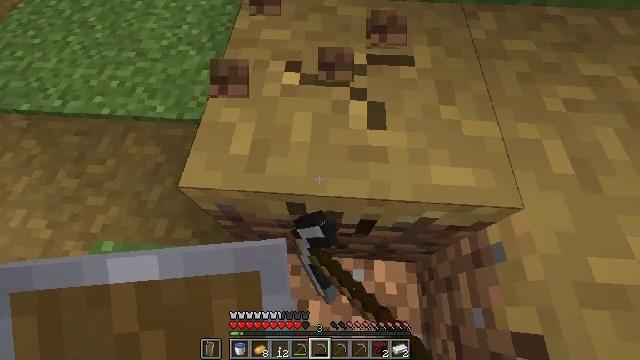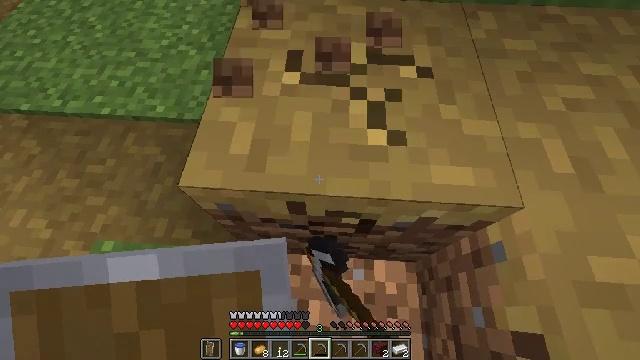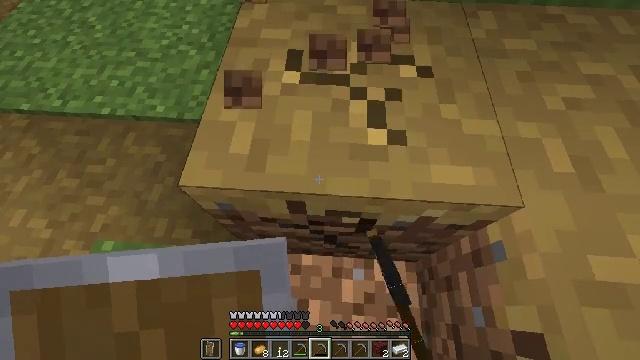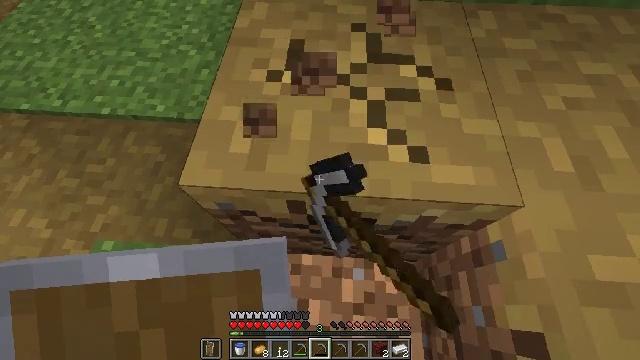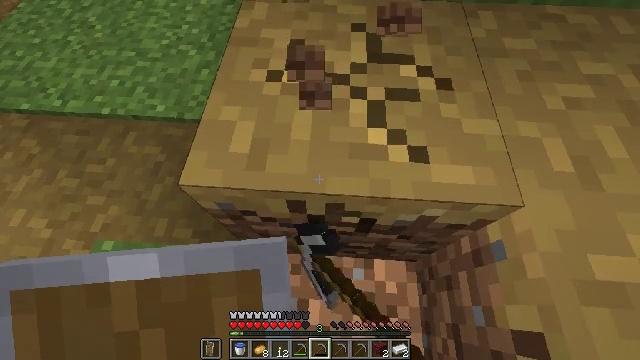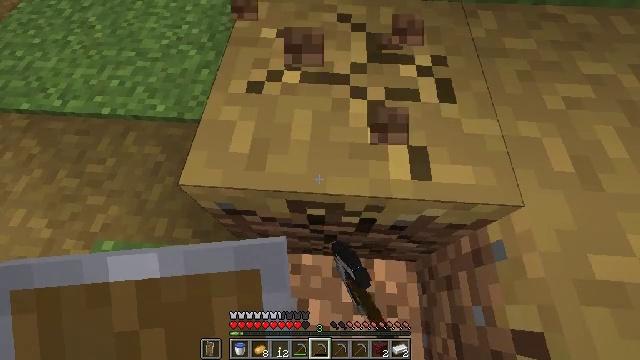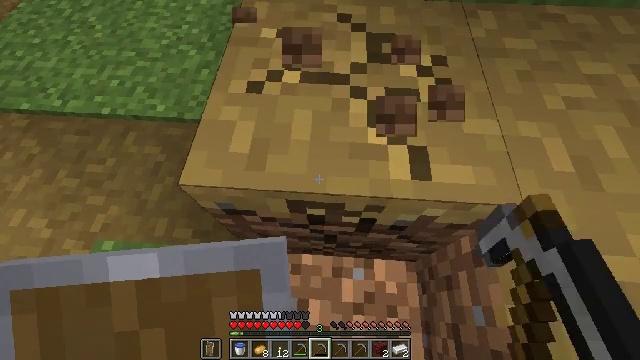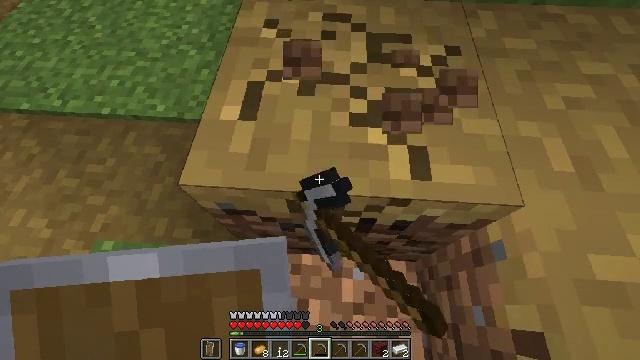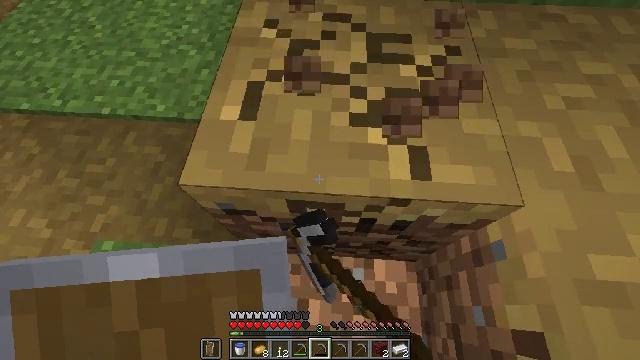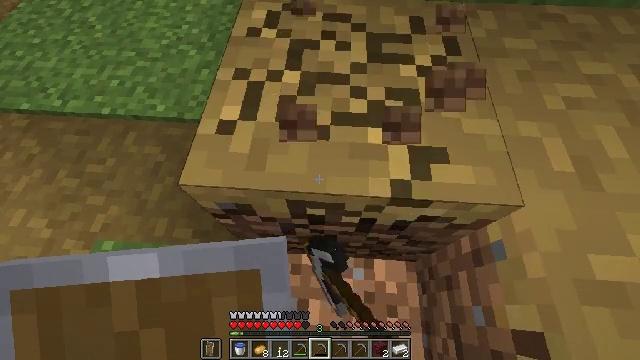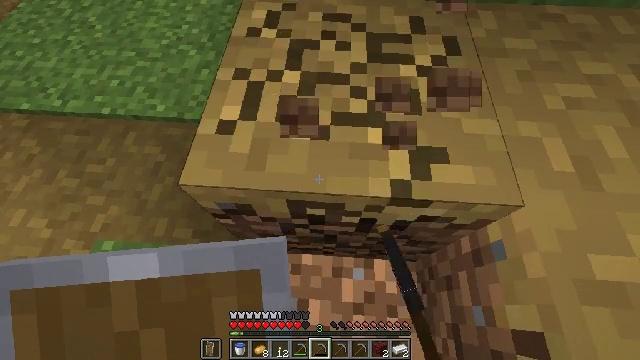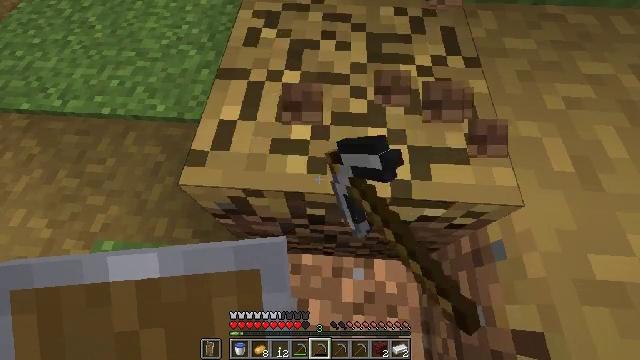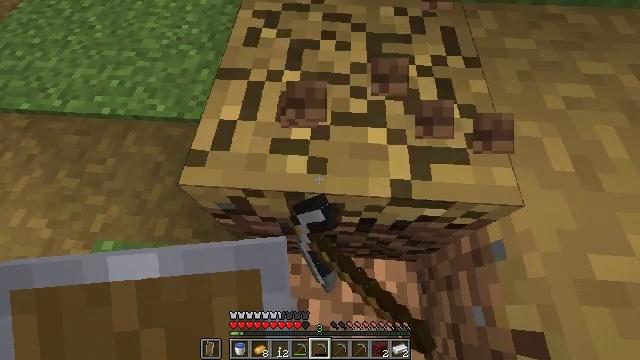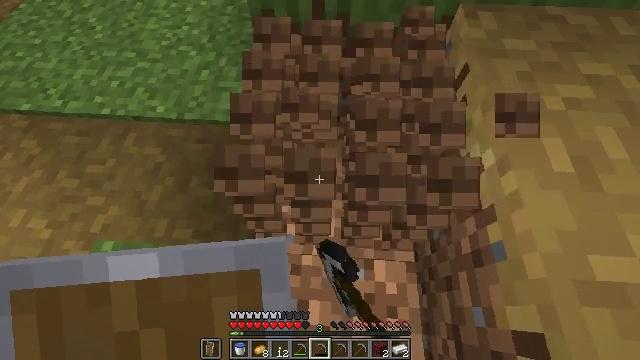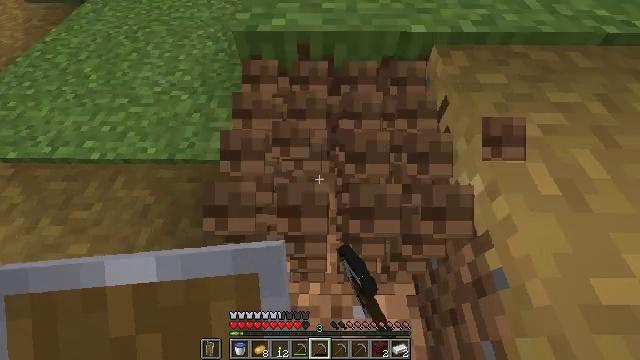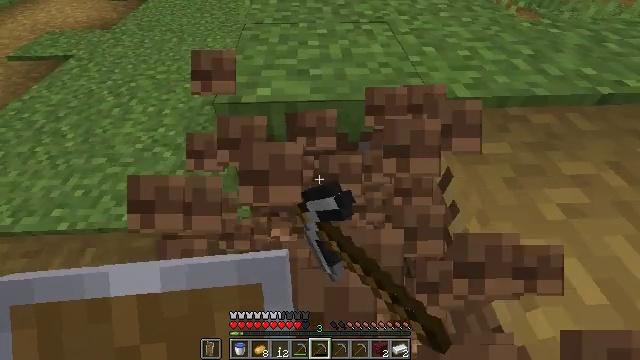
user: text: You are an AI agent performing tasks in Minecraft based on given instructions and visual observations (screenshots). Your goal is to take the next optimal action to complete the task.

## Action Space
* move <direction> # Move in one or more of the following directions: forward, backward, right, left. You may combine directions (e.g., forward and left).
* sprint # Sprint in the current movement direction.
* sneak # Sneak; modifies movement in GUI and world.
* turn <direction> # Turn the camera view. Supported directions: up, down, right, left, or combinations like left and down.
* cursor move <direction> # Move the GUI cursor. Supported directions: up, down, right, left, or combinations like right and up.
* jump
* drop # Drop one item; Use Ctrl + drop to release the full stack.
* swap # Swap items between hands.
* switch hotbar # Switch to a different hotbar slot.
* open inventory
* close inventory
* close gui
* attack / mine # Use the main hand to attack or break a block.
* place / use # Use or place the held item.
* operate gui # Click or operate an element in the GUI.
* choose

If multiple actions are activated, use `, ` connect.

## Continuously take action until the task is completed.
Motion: motion action
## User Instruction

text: Attack the grass path to restore it to dirt.
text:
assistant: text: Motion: attack / mine
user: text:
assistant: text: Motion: attack / mine
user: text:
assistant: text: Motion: attack / mine
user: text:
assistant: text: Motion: attack / mine
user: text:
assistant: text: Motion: attack / mine
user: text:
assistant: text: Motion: attack / mine
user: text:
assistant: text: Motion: attack / mine
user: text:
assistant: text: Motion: attack / mine
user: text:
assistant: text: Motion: attack / mine
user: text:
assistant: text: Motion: attack / mine
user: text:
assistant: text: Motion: attack / mine
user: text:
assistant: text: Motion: attack / mine
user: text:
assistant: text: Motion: attack / mine
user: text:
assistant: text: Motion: move forward, turn right and up, attack / mine
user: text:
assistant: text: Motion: move forward, turn right and up, attack / mine
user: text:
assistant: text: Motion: move forward, turn right and up, attack / mine
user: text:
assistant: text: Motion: move forward, attack / mine
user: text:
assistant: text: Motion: move forward, attack / mine
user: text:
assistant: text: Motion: attack / mine